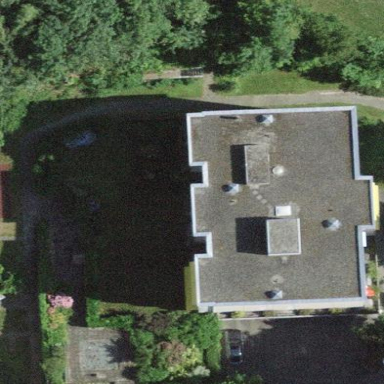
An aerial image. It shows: View of apartment building.